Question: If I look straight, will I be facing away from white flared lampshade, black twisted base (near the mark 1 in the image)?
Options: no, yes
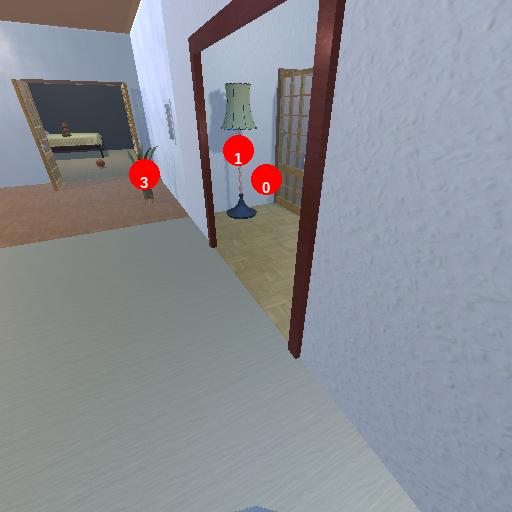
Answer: no